Interaction volume radius: 5 \u00c5
Interaction volume height: 20 \u00c5
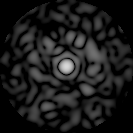
Disorder parameter: 0.8871